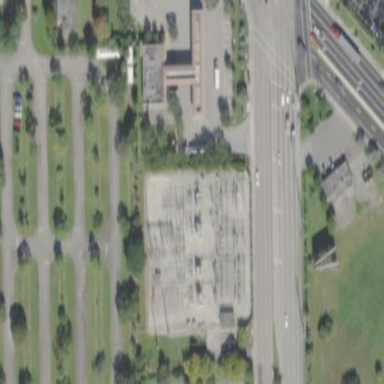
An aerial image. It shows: Outdoor distribution power substation.